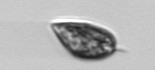
Label: Prorocentrum_triestinum